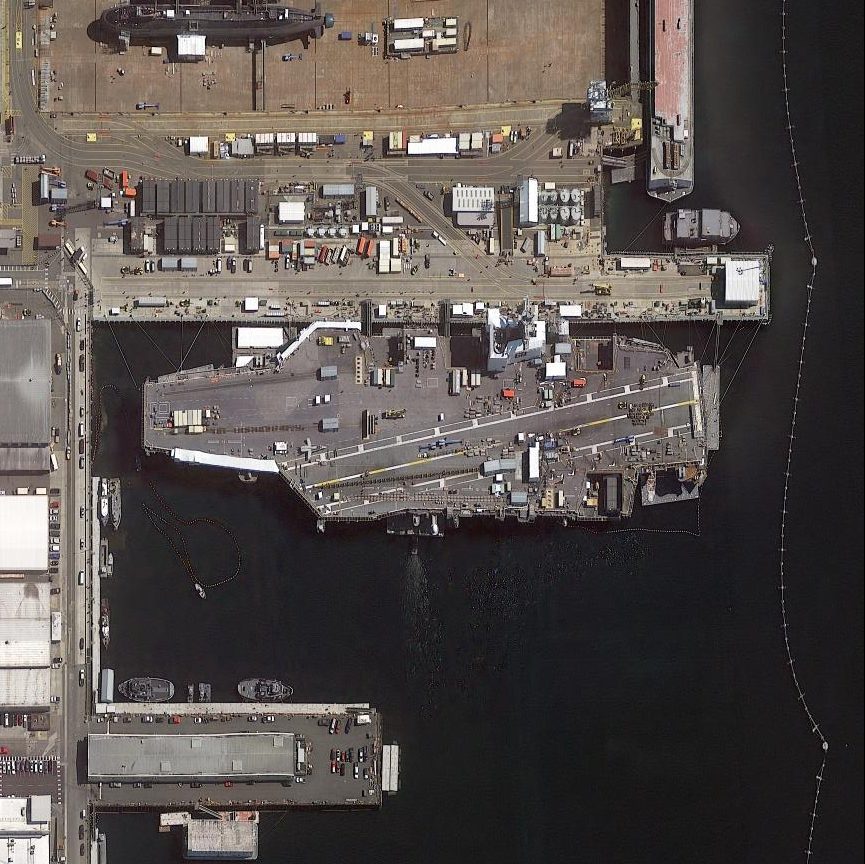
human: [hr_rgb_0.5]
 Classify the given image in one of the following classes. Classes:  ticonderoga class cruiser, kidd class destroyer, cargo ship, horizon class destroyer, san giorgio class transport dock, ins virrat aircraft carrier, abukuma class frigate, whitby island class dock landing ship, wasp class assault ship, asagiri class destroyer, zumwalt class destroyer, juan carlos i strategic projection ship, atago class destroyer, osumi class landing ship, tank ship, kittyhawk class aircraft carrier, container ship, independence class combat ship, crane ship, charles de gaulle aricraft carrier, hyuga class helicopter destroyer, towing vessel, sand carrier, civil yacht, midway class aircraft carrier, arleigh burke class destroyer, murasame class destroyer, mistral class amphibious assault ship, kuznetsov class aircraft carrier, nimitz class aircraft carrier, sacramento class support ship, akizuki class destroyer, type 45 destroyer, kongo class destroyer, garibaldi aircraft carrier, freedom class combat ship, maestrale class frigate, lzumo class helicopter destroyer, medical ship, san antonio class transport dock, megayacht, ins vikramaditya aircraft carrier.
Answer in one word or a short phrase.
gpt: Nimitz class aircraft carrier